Aerial crown-view tile of a tropical tree (Barro Colorado Island, Panama), acquired 20240716:
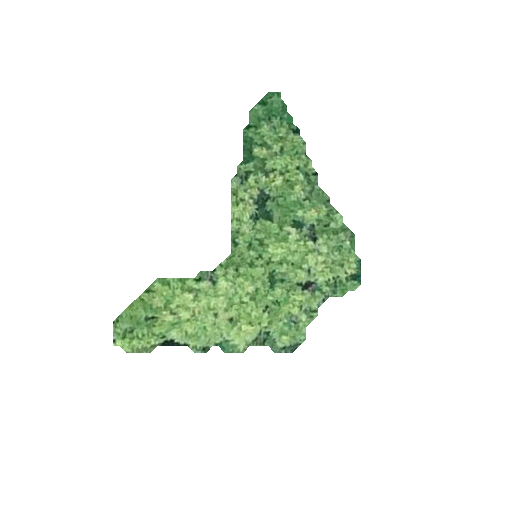
Species: Alseis blackiana
GBIF accepted scientific name: Alseis blackiana
Crown area: 46.6 m²